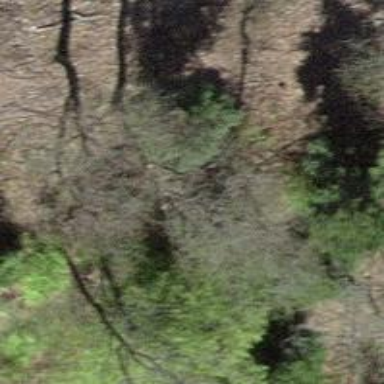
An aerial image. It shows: Natural cliff.